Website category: restaurant
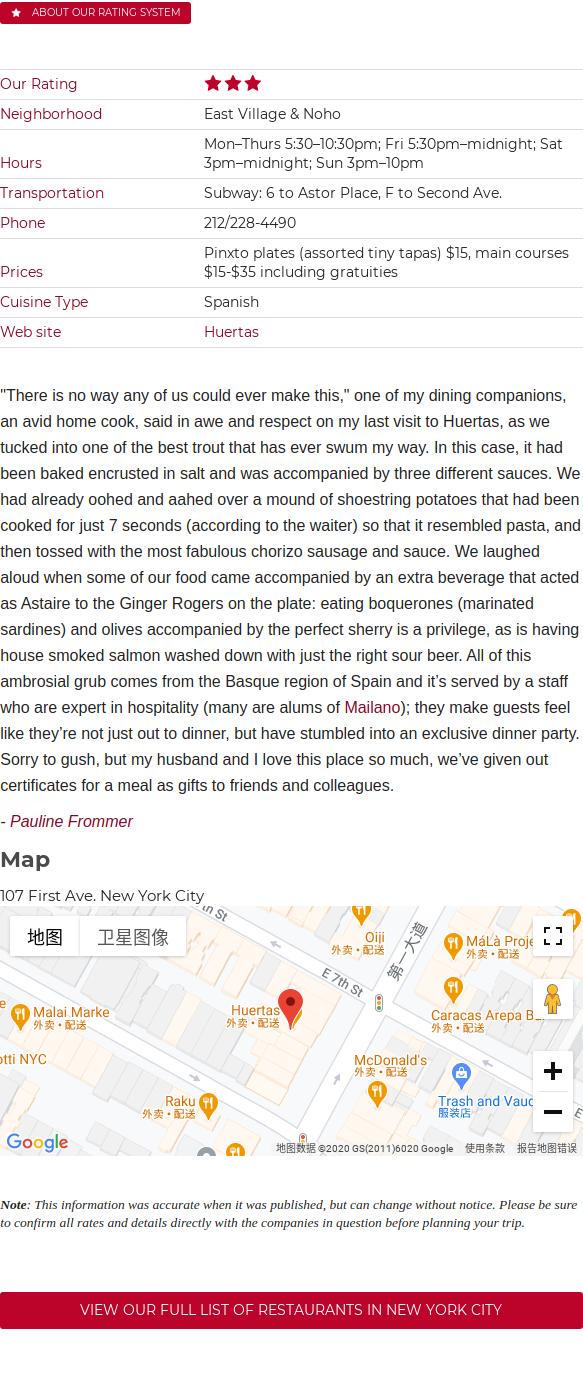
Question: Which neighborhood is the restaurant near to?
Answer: East Village & Noho

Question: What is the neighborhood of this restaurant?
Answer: East Village & Noho

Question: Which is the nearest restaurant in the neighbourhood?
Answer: East Village & Noho

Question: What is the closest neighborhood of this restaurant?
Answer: East Village & Noho

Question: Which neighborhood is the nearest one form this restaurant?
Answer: East Village & Noho

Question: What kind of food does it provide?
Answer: Spanish

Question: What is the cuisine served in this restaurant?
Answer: Spanish

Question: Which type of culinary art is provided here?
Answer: Spanish

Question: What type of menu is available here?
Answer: Spanish

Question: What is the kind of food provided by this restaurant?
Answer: Spanish

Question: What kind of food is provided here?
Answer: Spanish

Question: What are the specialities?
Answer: Spanish

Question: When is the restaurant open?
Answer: MonThurs 5:3010:30pm; Fri 5:30pmmidnight; Sat 3pmmidnight; Sun 3pm10pm

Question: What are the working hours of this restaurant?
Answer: MonThurs 5:3010:30pm; Fri 5:30pmmidnight; Sat 3pmmidnight; Sun 3pm10pm

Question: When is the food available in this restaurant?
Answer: MonThurs 5:3010:30pm; Fri 5:30pmmidnight; Sat 3pmmidnight; Sun 3pm10pm

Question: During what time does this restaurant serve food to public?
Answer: MonThurs 5:3010:30pm; Fri 5:30pmmidnight; Sat 3pmmidnight; Sun 3pm10pm

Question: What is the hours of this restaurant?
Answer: MonThurs 5:3010:30pm; Fri 5:30pmmidnight; Sat 3pmmidnight; Sun 3pm10pm

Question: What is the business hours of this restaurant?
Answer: MonThurs 5:3010:30pm; Fri 5:30pmmidnight; Sat 3pmmidnight; Sun 3pm10pm

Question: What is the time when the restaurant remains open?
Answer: MonThurs 5:3010:30pm; Fri 5:30pmmidnight; Sat 3pmmidnight; Sun 3pm10pm

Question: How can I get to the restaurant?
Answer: Subway: 6 to Astor Place, F to Second Ave.

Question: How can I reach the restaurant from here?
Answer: Subway: 6 to Astor Place, F to Second Ave.

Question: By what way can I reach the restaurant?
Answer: Subway: 6 to Astor Place, F to Second Ave.

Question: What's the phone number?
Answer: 212/228-4490

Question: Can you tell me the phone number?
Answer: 212/228-4490

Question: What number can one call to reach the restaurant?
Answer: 212/228-4490

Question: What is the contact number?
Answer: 212/228-4490

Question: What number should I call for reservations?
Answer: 212/228-4490

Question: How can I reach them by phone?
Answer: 212/228-4490

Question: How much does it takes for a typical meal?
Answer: Pinxto plates (assorted tiny tapas) $15, main courses $15-$35 including gratuities

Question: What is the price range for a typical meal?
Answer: Pinxto plates (assorted tiny tapas) $15, main courses $15-$35 including gratuities

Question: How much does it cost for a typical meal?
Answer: Pinxto plates (assorted tiny tapas) $15, main courses $15-$35 including gratuities

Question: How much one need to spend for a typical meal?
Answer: Pinxto plates (assorted tiny tapas) $15, main courses $15-$35 including gratuities

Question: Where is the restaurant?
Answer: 107 First Ave. New York City

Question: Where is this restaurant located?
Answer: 107 First Ave. New York City

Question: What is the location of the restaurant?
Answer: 107 First Ave. New York City

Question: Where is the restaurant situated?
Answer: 107 First Ave. New York City

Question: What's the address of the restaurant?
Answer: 107 First Ave. New York City

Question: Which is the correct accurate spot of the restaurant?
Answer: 107 First Ave. New York City

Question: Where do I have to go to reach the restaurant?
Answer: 107 First Ave. New York City